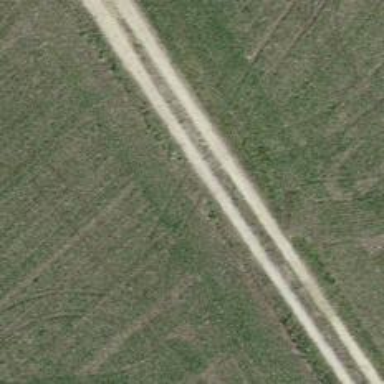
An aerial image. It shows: Track with grade 3 surface.